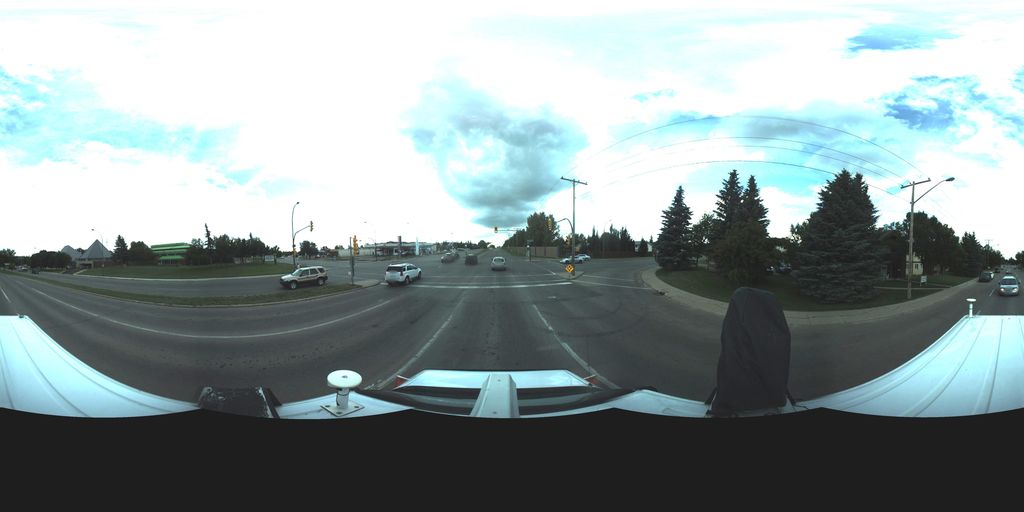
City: saskatoon